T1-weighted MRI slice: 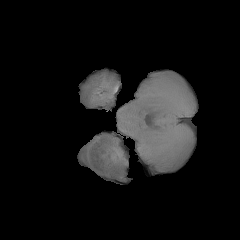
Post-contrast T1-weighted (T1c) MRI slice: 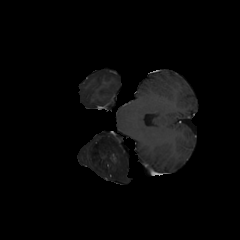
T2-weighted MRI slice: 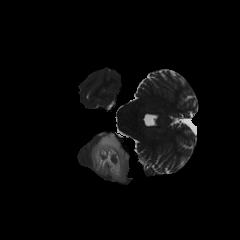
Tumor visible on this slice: yes